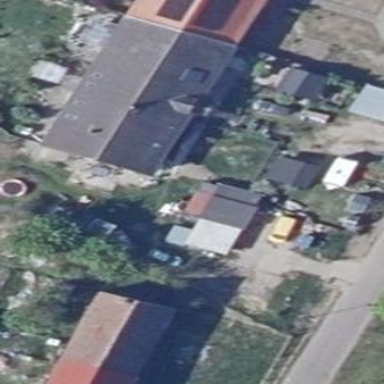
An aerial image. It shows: Semidetached house.